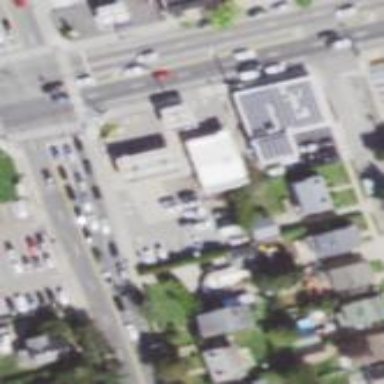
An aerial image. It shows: Fuel station.